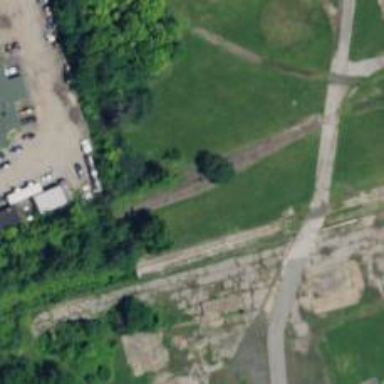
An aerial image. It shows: Disused railway spur.